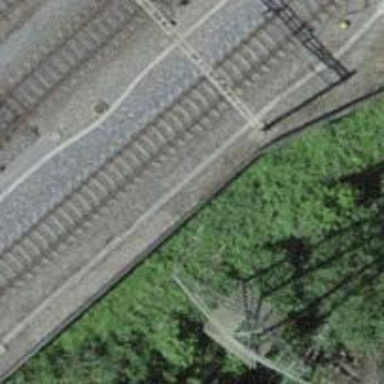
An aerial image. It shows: Single-track railway with electrified contact lines.